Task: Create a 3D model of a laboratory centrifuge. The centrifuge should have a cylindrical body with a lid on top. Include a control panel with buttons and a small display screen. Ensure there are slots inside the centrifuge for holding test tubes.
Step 464:
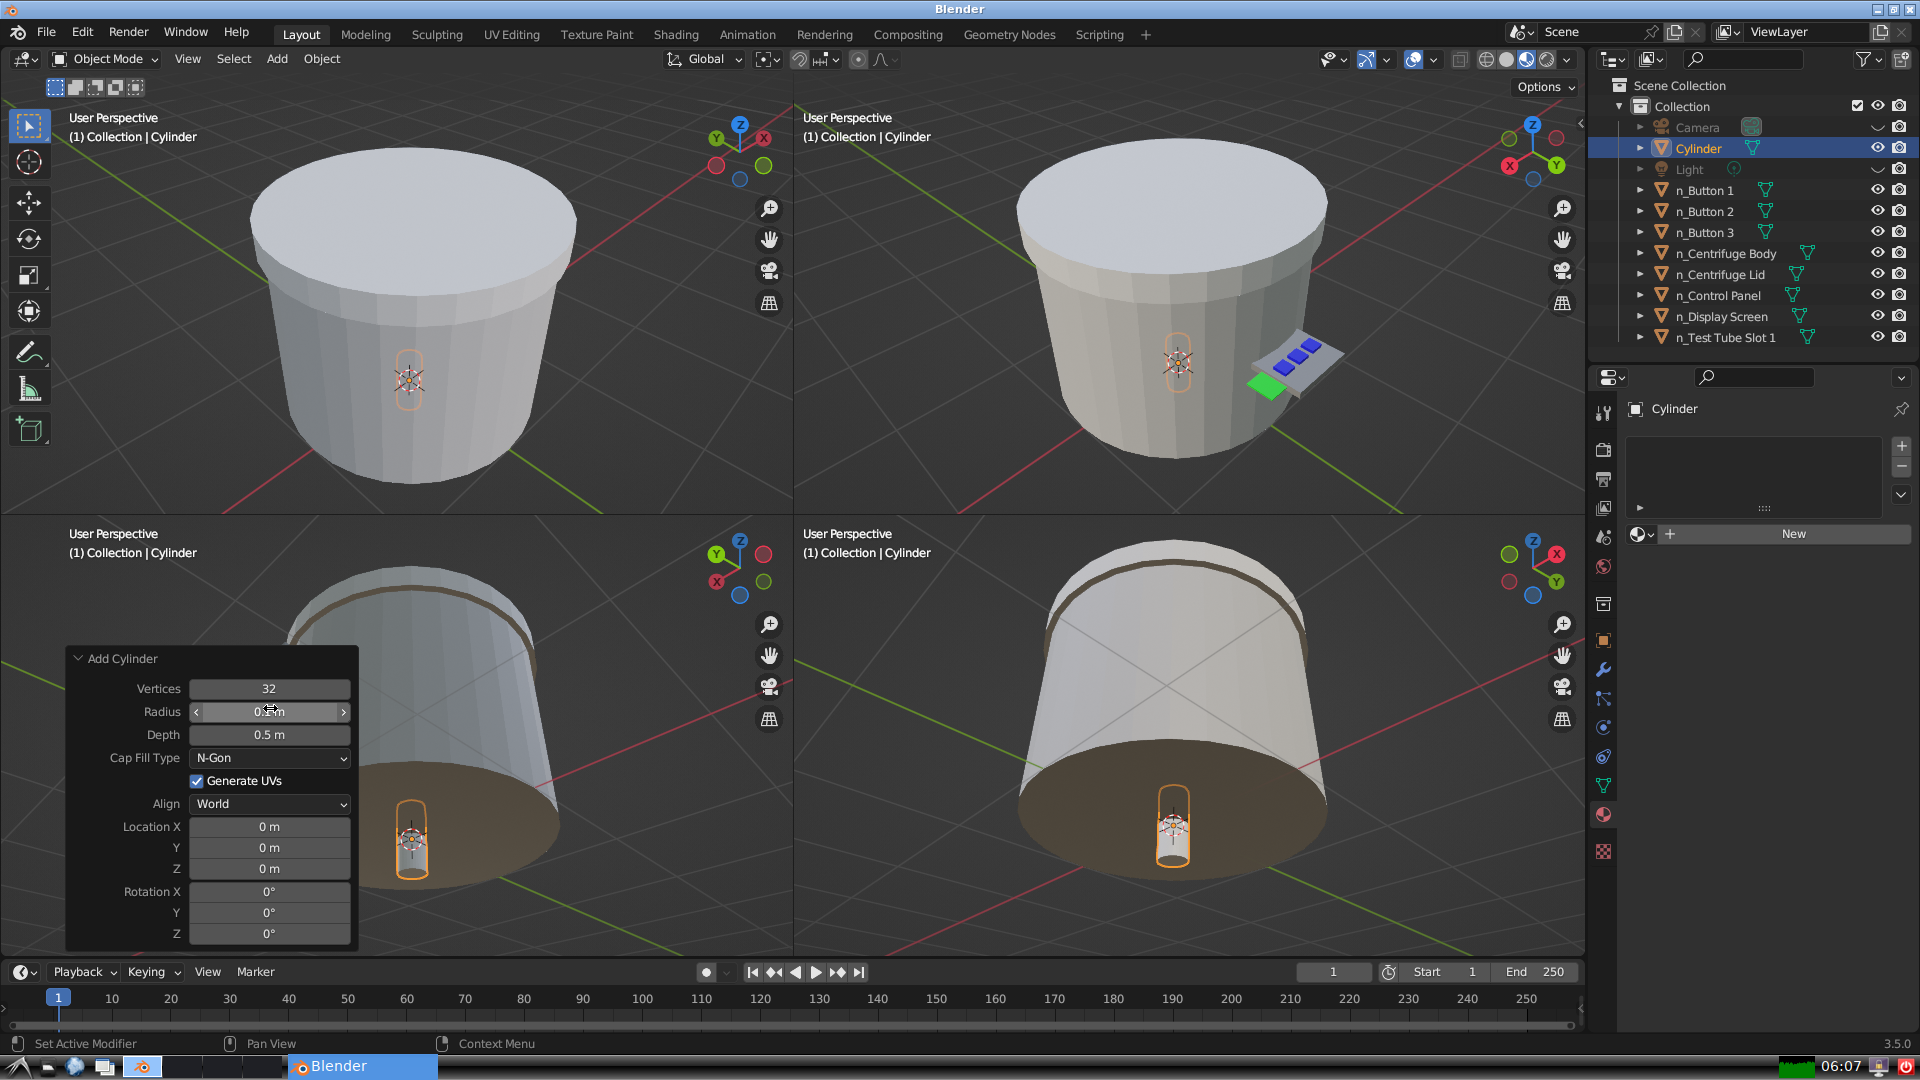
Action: {"mouse_move": [960, 540]}